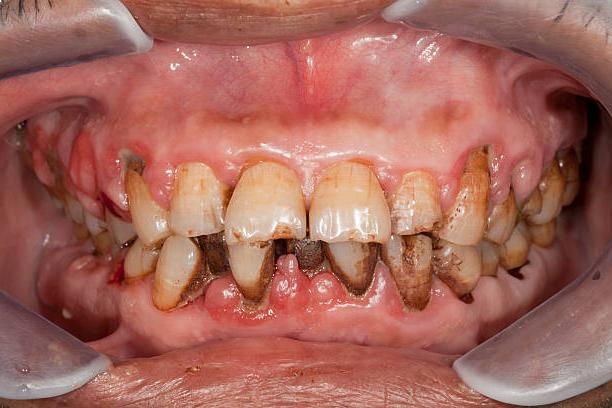
Condition: Gingivitis